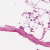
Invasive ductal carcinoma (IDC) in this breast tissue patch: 0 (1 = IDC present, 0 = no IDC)